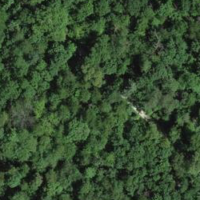
EUNIS habitat code: 44
Species observed at this site:
Allium ursinum
Sitta europaea
Regulus ignicapilla